Field crop: maize
Growth stage: 2
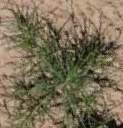
Species: salsola